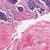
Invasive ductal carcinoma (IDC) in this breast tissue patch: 0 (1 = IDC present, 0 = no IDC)